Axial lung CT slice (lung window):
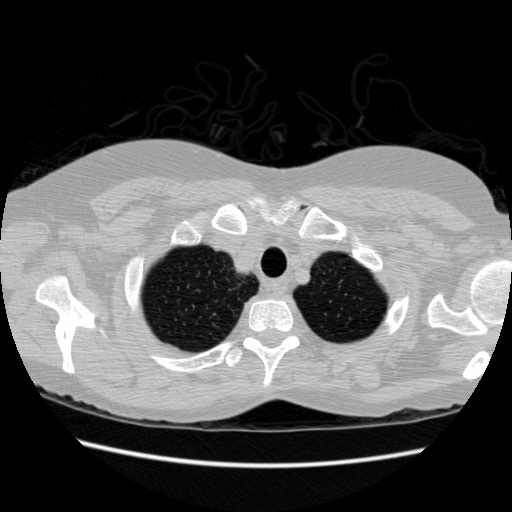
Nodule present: no